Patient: sex M, age 52
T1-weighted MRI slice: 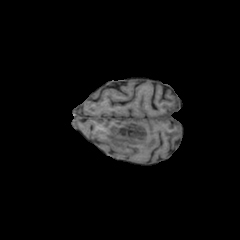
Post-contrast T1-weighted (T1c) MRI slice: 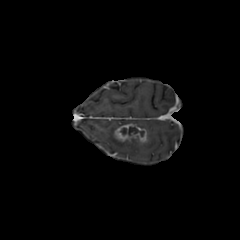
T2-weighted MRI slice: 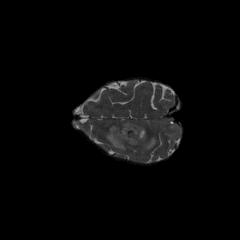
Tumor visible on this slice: yes
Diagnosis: Glioblastoma, IDH-wildtype
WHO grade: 4